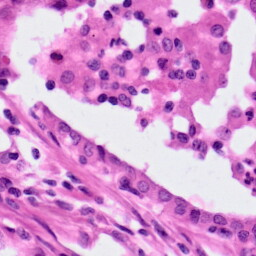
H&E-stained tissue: Lung